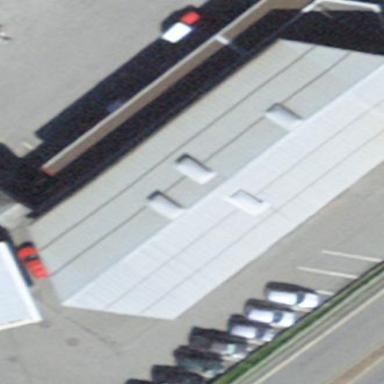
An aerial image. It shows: Industrial building.